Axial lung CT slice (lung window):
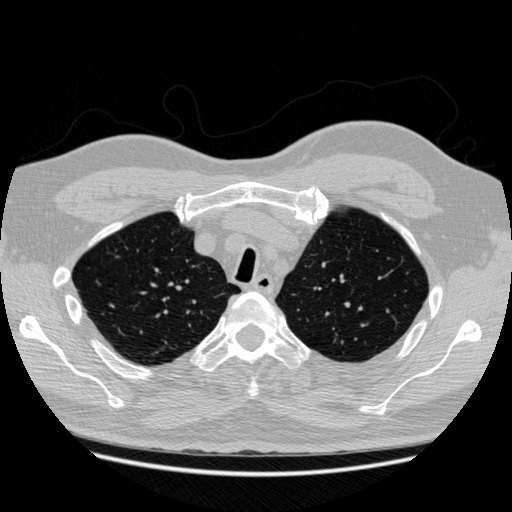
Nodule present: no